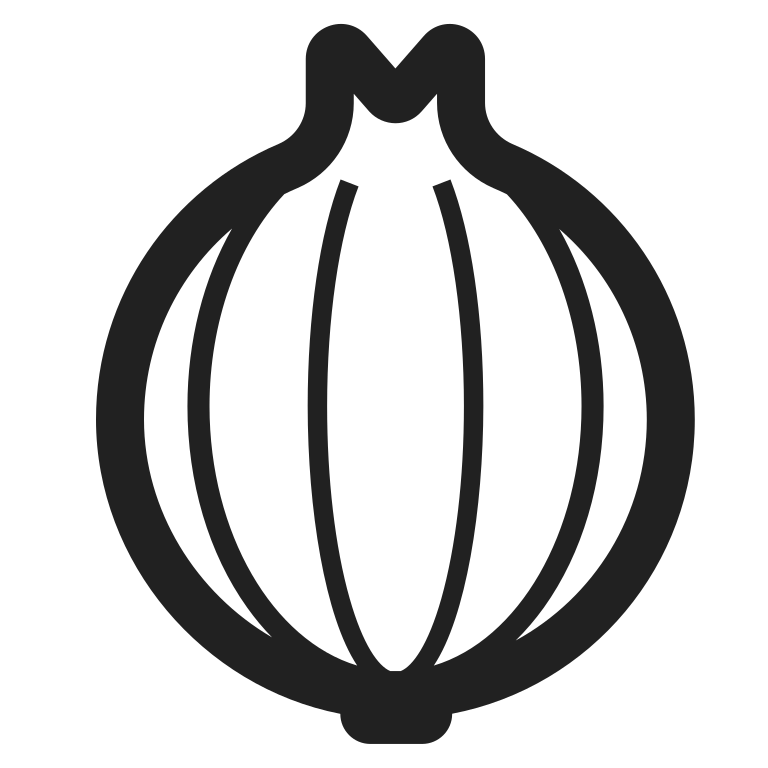
onion high contrast